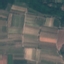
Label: PermanentCrop